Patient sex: M
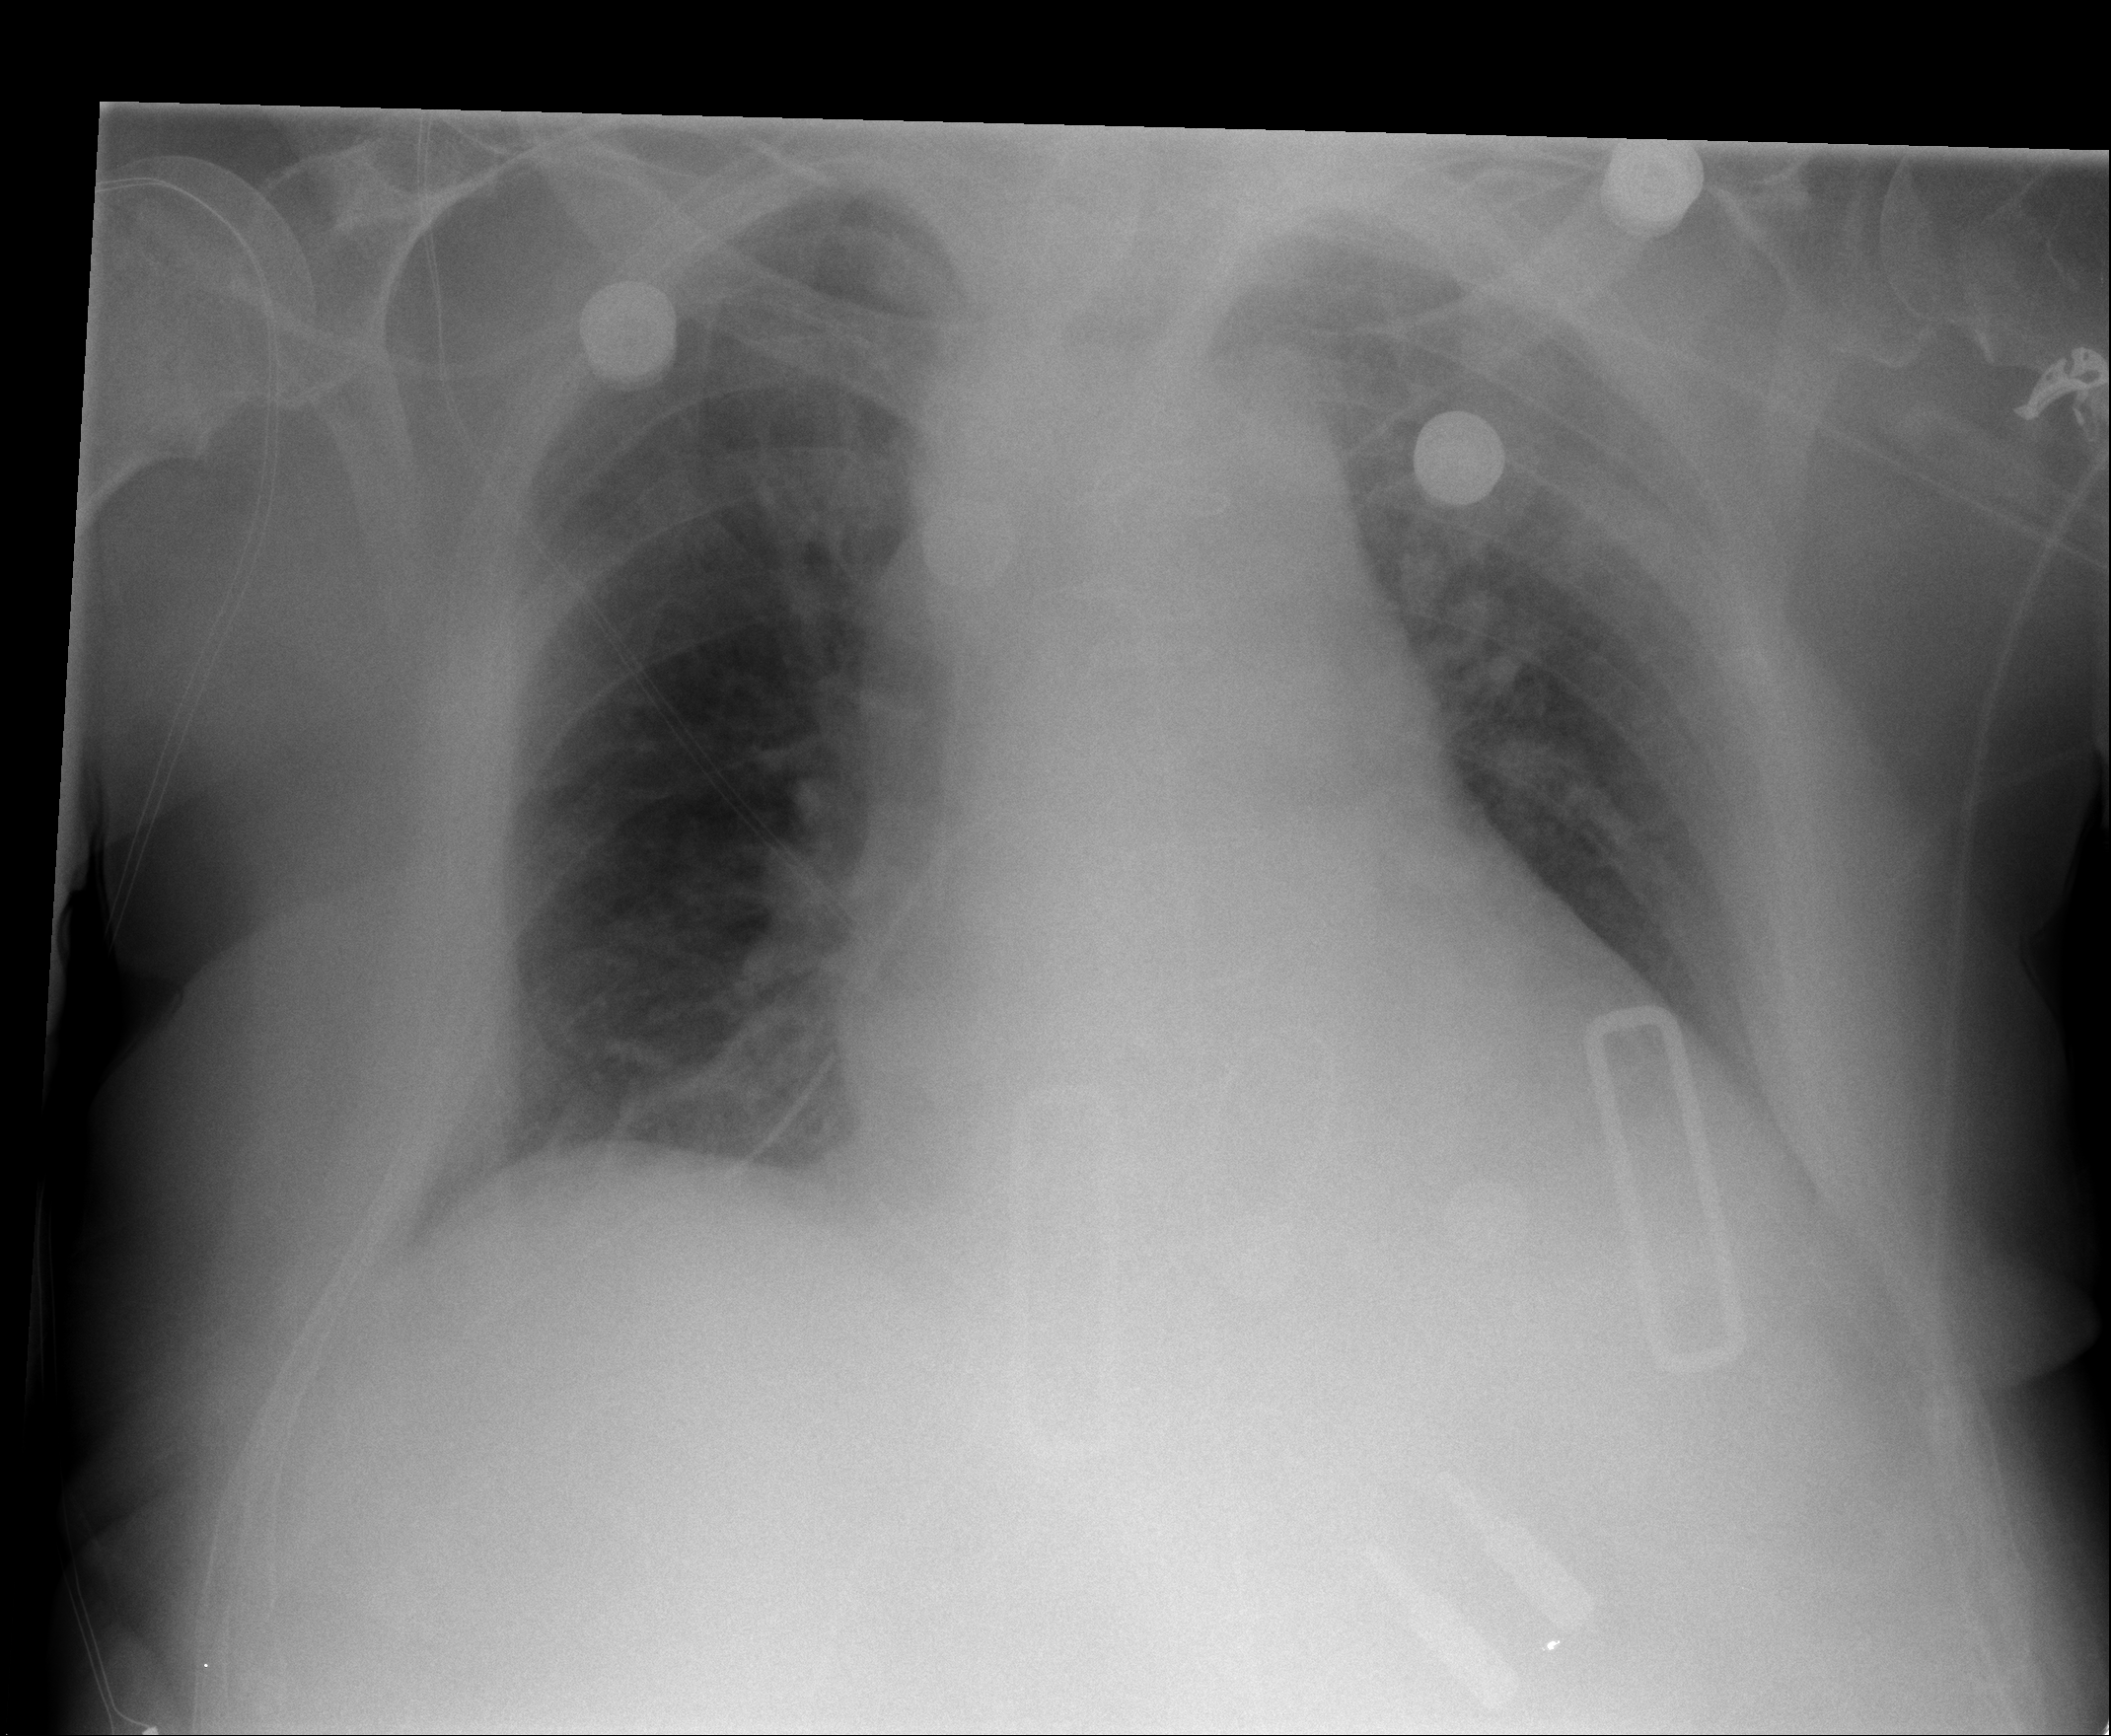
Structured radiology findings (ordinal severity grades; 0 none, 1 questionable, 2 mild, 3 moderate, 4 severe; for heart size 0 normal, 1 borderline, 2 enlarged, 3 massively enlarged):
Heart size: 2
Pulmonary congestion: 2
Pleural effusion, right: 0
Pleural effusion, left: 2
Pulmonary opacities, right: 1
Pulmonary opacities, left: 1
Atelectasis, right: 1
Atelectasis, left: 2